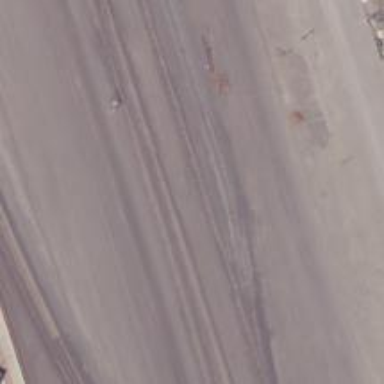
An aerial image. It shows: Railway yard.